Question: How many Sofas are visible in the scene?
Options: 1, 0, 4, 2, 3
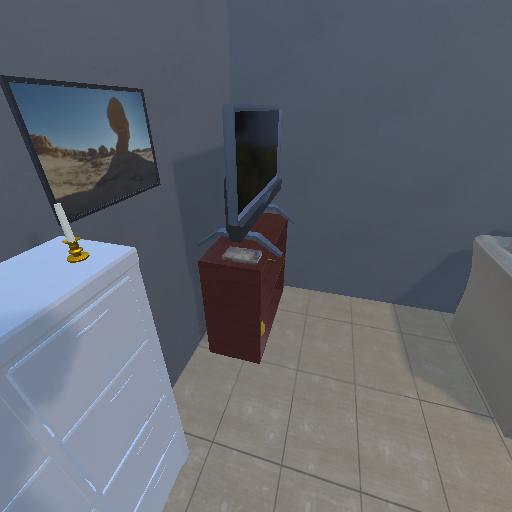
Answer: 1